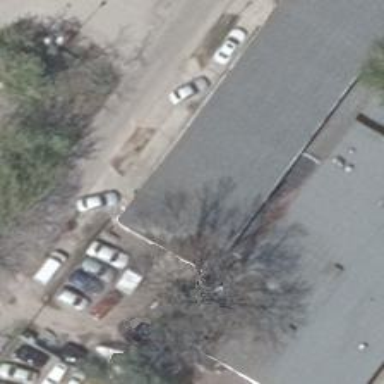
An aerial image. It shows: Car repair shop.